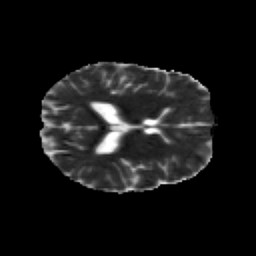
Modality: MD
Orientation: axial
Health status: healthy
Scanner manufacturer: siemens
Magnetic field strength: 3 T
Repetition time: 12 s
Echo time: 0.092 s